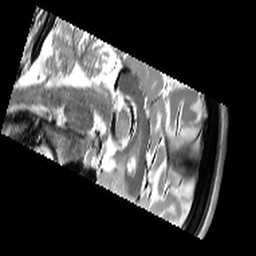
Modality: T2w
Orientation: sagittal
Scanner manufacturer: siemens
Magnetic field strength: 3 T
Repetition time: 9.86 s
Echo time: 0.05 s